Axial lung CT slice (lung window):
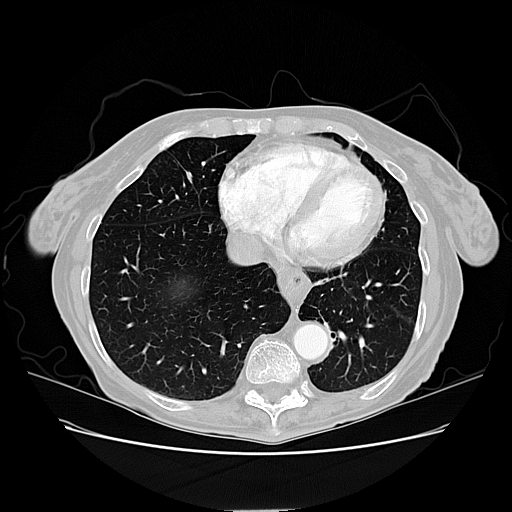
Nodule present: no